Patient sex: F
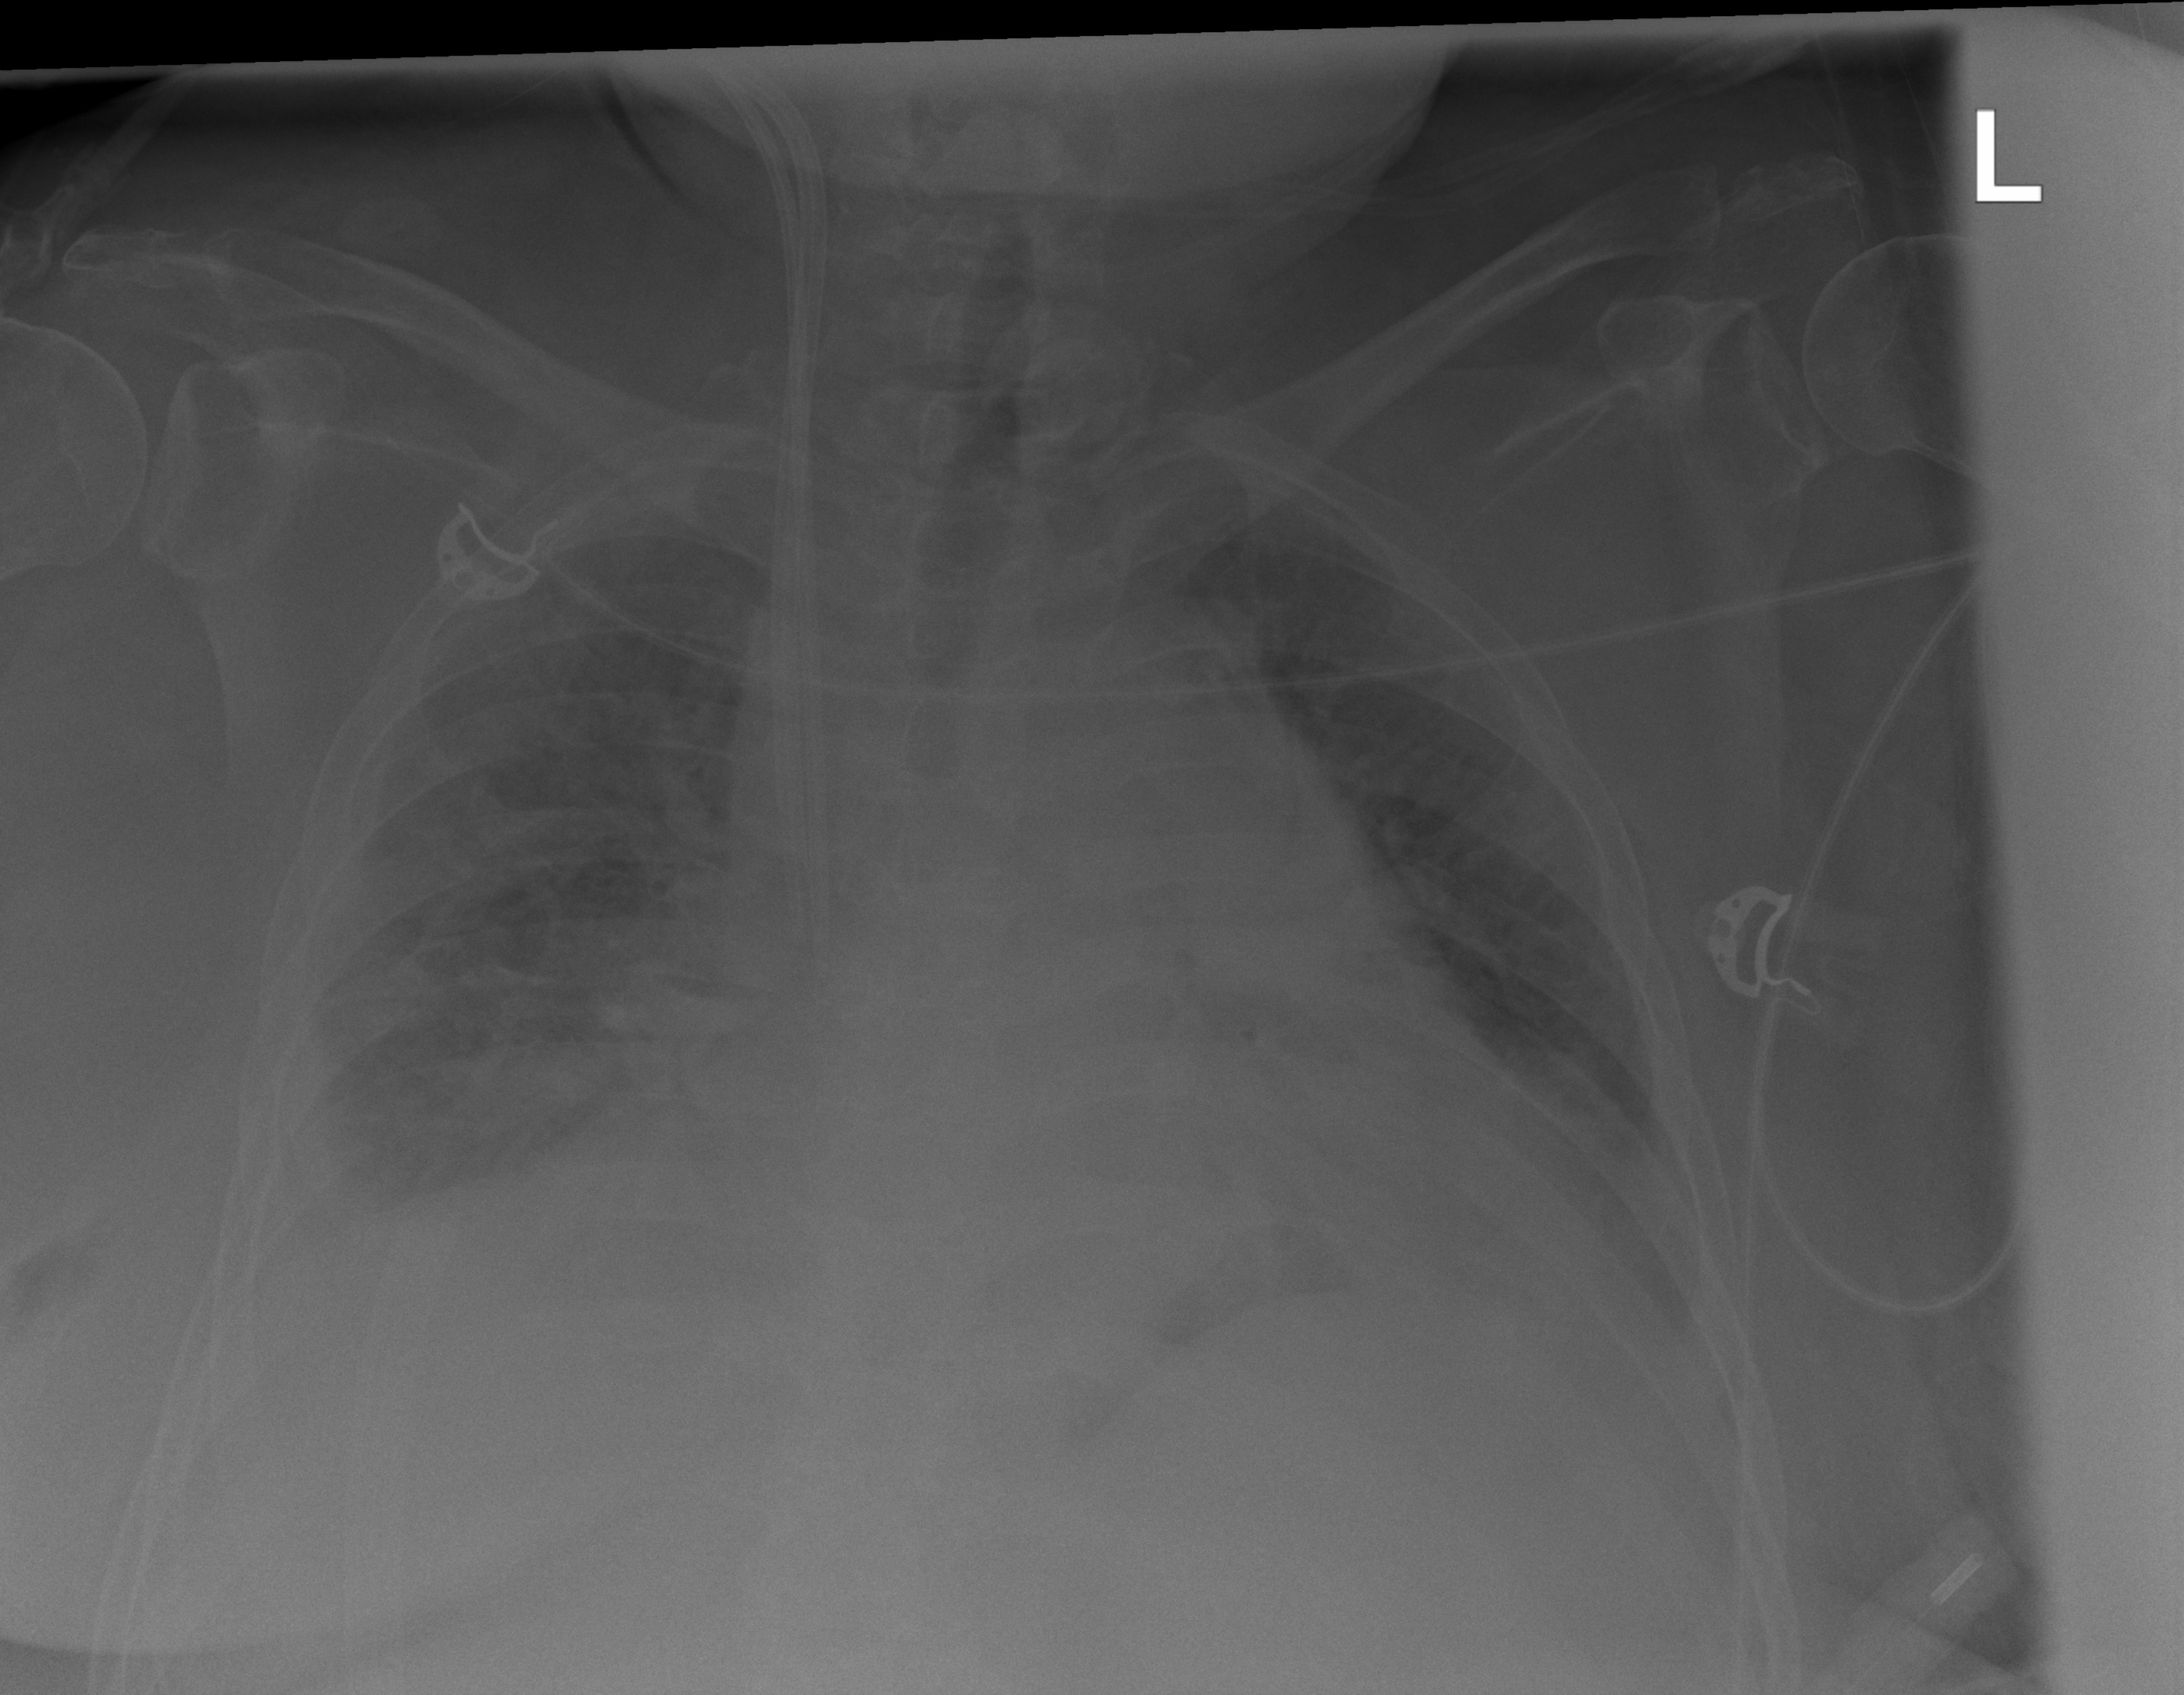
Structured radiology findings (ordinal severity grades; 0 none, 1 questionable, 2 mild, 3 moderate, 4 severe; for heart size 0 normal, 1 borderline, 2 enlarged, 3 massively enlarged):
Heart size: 2
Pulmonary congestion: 2
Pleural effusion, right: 2
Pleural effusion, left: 2
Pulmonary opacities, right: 3
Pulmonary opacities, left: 3
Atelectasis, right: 3
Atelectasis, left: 3